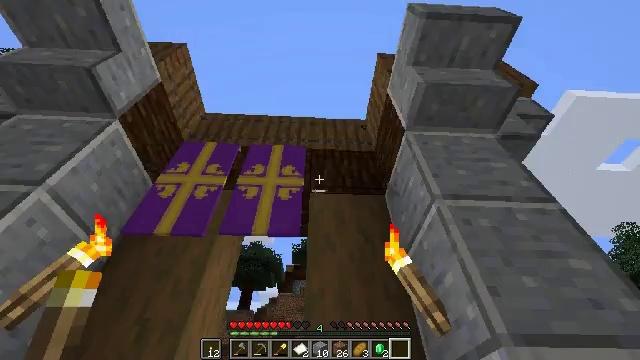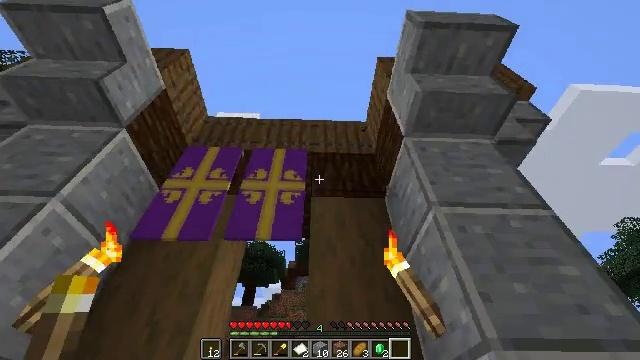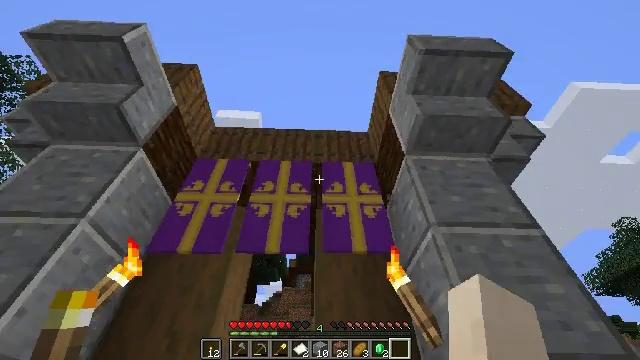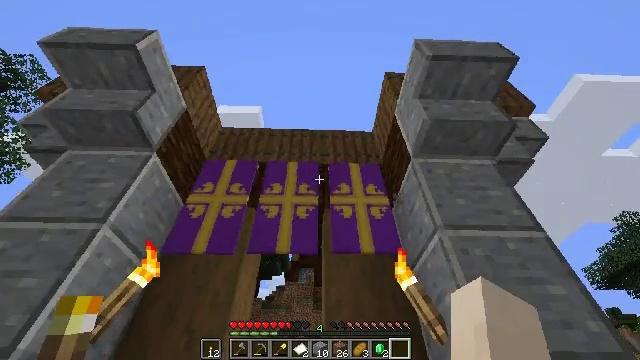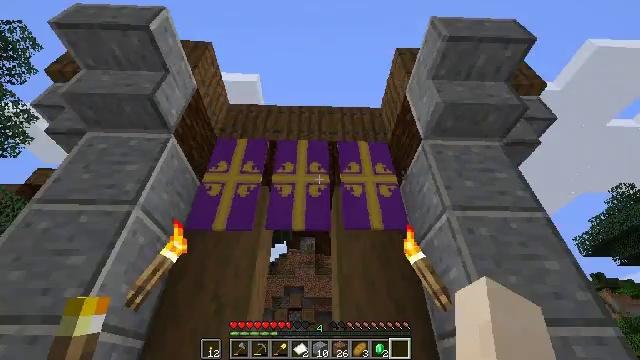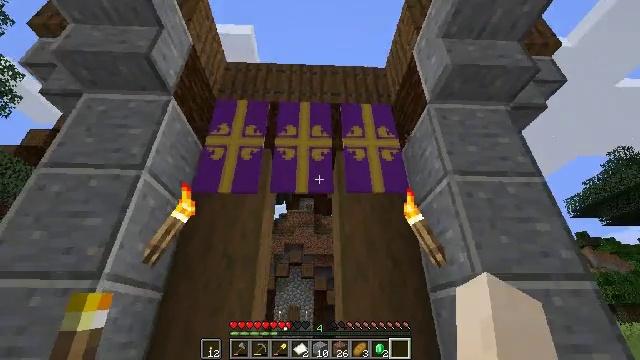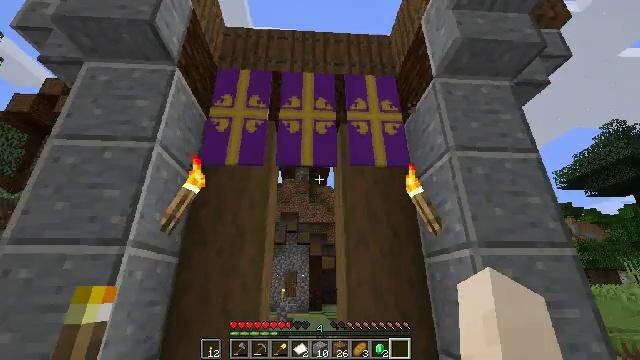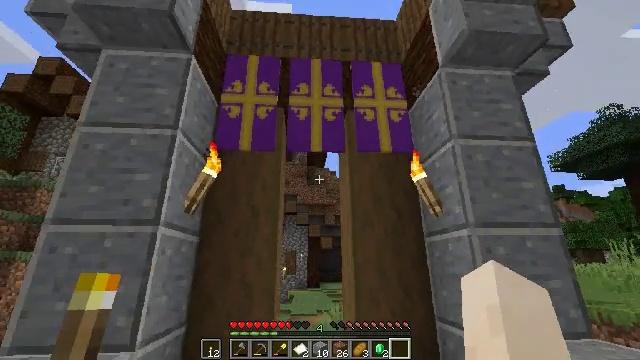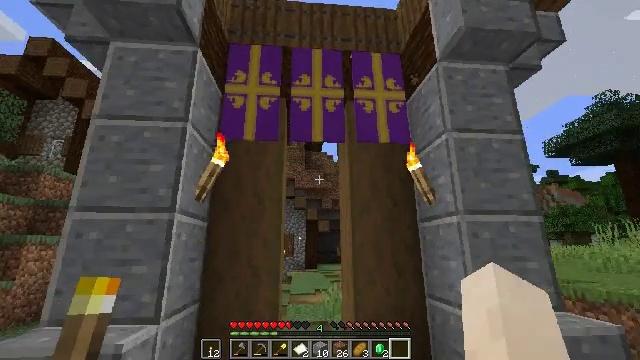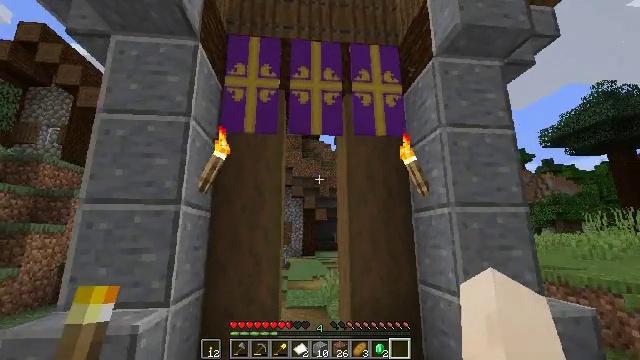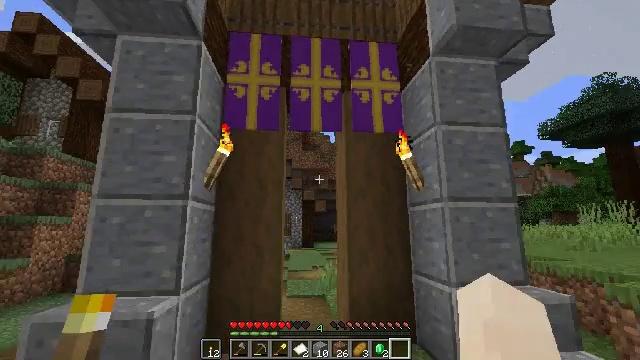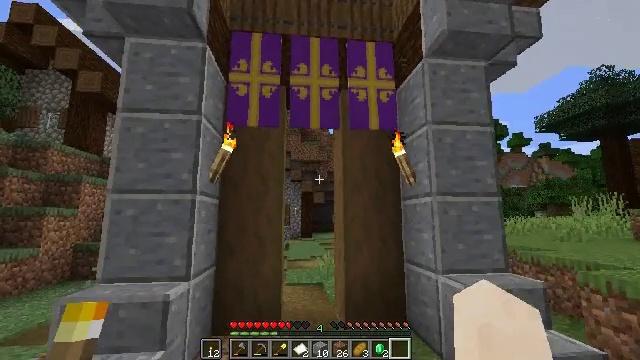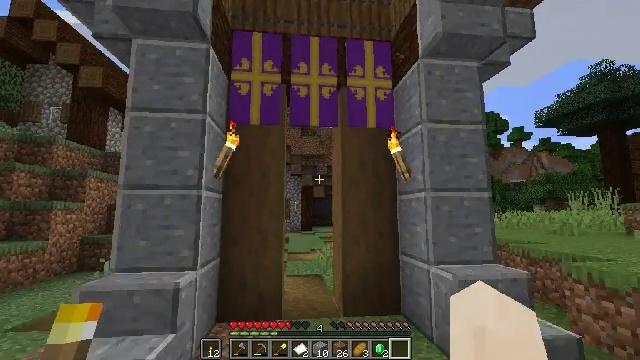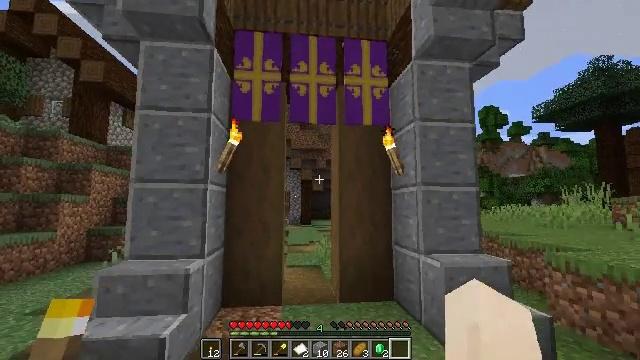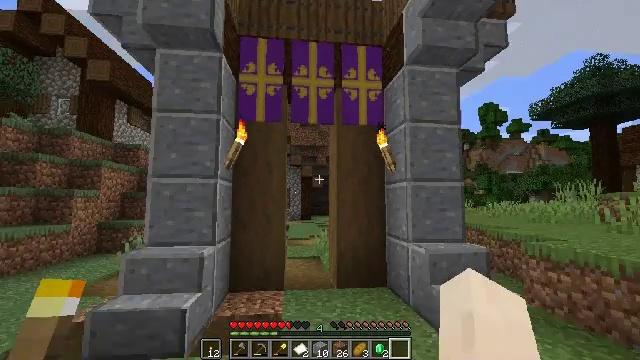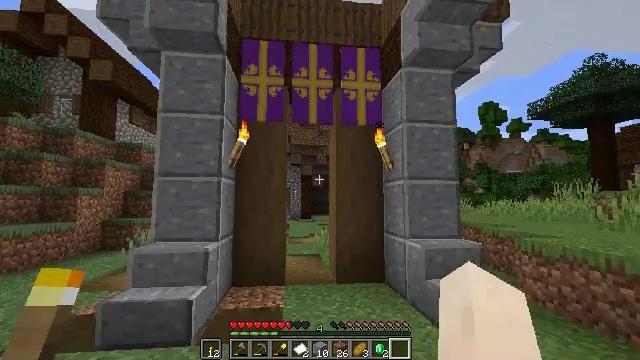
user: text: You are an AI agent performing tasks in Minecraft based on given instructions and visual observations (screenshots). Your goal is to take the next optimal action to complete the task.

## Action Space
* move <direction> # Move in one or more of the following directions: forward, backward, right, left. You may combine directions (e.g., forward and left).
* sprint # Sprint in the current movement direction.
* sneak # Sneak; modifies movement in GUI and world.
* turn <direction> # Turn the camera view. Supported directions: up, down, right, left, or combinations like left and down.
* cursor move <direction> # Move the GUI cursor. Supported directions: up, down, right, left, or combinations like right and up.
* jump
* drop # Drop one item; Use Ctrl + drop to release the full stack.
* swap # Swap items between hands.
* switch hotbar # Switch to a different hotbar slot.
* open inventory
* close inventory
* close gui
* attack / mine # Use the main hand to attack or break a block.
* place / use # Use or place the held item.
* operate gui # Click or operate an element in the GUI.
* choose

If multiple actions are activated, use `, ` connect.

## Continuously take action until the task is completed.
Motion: motion action
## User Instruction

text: Collect the purple wall banner by breaking it.
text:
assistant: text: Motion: move back
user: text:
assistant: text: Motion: move back and move left
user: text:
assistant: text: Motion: move back and move left, turn down
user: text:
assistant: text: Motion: move back and move left, turn down
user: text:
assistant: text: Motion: move back and move left, turn down
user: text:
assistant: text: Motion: move back and move left, turn right and down
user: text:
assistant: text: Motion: move back, turn down
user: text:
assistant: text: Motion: move back, turn down
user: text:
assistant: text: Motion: move back, turn down
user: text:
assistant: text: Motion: move back, turn down
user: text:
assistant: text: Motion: move back, turn down
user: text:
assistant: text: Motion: move back, turn down
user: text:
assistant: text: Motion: move back, turn down
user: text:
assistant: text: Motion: move back, turn down
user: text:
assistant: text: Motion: move back
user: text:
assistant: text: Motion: move back
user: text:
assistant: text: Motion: move back
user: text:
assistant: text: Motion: move back
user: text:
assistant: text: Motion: move back and move right
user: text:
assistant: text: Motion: move back and move right
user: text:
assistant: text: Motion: move back and move right
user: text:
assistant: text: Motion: move back
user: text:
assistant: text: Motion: move back
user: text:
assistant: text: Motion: move back
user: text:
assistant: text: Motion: move back
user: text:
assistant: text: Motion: move back
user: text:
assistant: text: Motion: move back
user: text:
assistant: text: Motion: move back
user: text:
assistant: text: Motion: move back
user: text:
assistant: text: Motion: move back